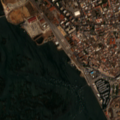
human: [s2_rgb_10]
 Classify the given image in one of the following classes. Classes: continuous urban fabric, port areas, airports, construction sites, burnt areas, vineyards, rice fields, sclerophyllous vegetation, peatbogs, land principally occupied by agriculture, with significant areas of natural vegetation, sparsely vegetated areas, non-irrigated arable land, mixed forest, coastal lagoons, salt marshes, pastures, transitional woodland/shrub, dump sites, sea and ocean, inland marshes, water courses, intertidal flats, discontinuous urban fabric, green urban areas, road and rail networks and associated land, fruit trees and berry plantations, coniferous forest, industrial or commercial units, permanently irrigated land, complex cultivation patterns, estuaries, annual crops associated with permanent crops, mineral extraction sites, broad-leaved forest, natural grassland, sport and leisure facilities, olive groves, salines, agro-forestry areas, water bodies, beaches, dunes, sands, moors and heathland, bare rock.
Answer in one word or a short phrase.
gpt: continuous urban fabric, discontinuous urban fabric, industrial or commercial units, salt marshes